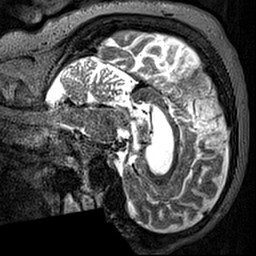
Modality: T2w
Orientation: sagittal
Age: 68
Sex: male
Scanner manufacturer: siemens
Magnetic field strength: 3 T
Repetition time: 3.2 s
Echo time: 0.567 s